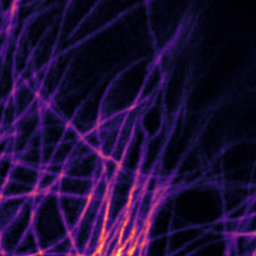
Label: Super-resolution Microtubules image